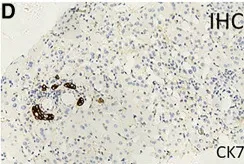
(age of 16 months.
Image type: pathology (immunostaining)